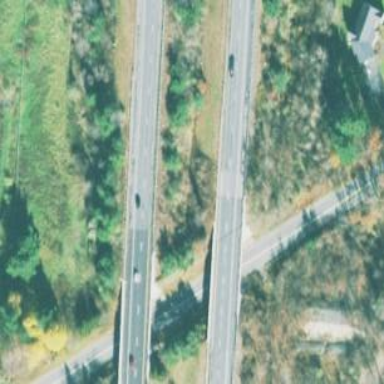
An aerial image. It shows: Motorway bridge.